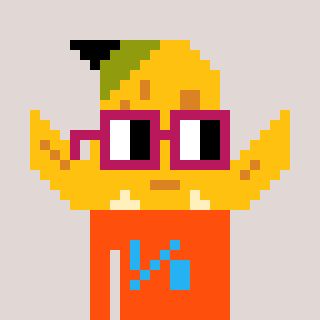
a pixel art character with square dark red glasses, a banana-shaped head and a orange-colored body on a warm background